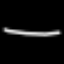
Label: line